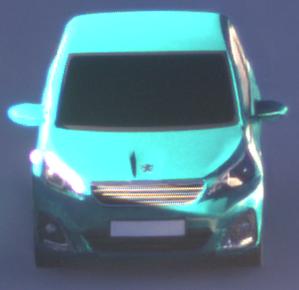
Make: Peugeot
Model: 108 1.0 VTi 68
Detailed model: 108
Model produced from: 2015/03
Model produced until: 2016/10
Doors: 3
Color: blue
Road condition: dry road
Daytime: sunrise or sunset
Contrast: high contrast